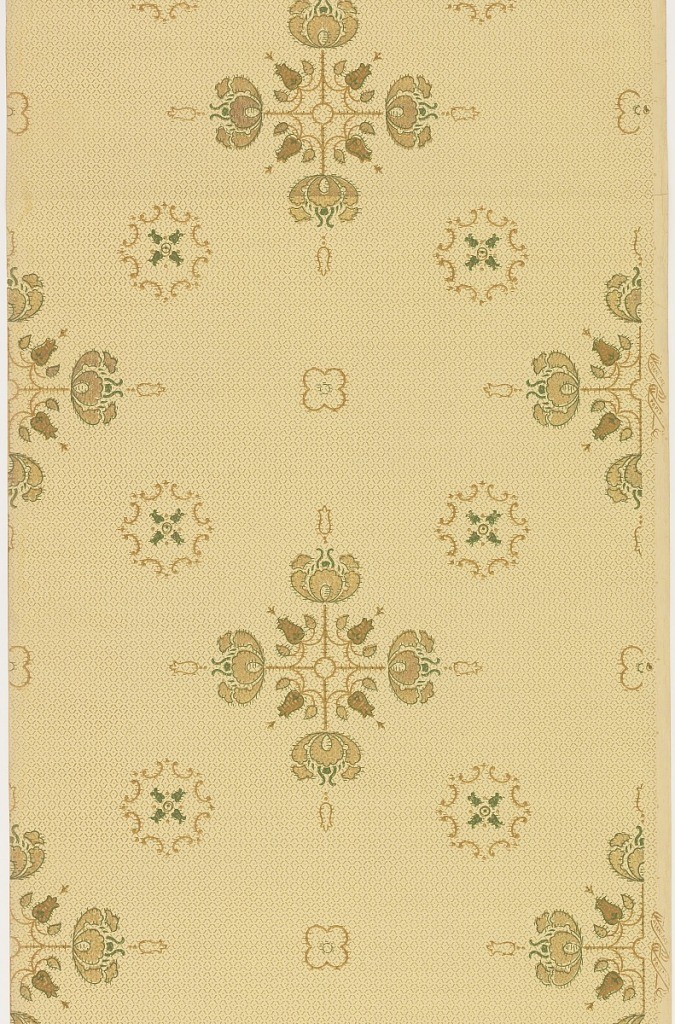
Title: Ceiling paper
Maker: Standard Wall-Paper Company, Standard Wall-Paper Company, Sandy Hill, New York
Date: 1905–1915
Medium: Machine-printed paper
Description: Large medallions feature line-work crosses with stylized blossoms at finials and intersections. These larger medallions alternate with quatrefoil blossoms as well as smaller, octagonal medallions outlined by c-scrolls. Medallions and blossoms are printed on top of an allover diaper pattern. The simple outlines of the medallions and textured look of the diapered background make the pattern resemble an embroidered sampler. Pattern is printed in gold, green and tan on a khaki ground.